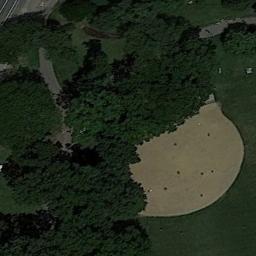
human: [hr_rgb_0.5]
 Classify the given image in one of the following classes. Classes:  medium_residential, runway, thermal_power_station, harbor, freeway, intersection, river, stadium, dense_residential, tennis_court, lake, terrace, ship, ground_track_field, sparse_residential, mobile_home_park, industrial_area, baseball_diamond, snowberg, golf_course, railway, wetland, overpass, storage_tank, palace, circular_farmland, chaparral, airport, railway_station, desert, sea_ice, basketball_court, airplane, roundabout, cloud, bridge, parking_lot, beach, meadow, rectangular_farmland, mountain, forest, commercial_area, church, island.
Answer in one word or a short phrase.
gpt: baseball_diamond